Field crop: maize
Growth stage: 1
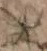
Species: salsola